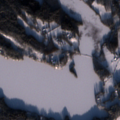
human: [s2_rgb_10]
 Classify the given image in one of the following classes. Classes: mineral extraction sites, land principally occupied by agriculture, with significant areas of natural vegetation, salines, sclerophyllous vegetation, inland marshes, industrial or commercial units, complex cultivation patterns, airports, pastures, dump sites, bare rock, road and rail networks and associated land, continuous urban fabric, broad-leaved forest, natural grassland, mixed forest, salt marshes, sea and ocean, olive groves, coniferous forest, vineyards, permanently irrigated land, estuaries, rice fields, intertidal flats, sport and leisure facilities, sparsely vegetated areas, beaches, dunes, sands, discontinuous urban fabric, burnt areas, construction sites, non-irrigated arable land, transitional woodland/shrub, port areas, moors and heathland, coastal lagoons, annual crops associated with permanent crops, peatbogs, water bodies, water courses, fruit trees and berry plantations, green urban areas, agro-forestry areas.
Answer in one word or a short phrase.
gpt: non-irrigated arable land, land principally occupied by agriculture, with significant areas of natural vegetation, coniferous forest, mixed forest, water bodies